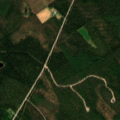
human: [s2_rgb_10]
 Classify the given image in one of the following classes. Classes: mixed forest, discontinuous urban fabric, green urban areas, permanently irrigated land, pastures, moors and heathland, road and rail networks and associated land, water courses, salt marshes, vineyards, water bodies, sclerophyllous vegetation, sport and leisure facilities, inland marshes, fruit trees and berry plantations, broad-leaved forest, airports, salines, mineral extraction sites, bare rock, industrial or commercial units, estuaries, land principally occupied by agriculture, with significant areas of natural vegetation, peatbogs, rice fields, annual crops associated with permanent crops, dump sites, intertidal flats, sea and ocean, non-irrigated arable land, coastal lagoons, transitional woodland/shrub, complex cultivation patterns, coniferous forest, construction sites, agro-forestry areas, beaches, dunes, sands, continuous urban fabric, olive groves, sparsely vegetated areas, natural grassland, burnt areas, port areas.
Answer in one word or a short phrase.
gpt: coniferous forest, mixed forest